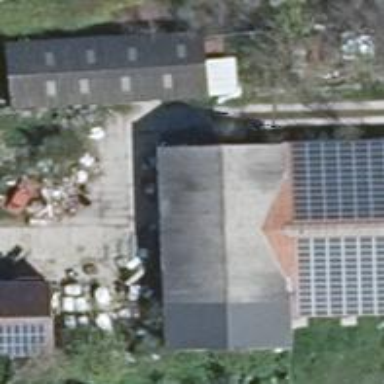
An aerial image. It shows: Building with gabled grey roof. The roof orientation is along the building.